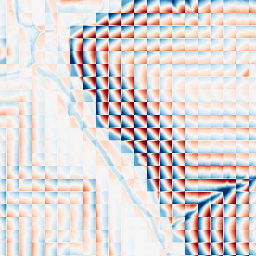
Category: wavelet
Decomposition family: wavelet_dwt
Decomposition parameters: wavelet: haar
level: 4
Upsampling method: sinc_hamming
Upsampling parameters: scale: 4
kernel_size: 8
Upsampling scale: 4